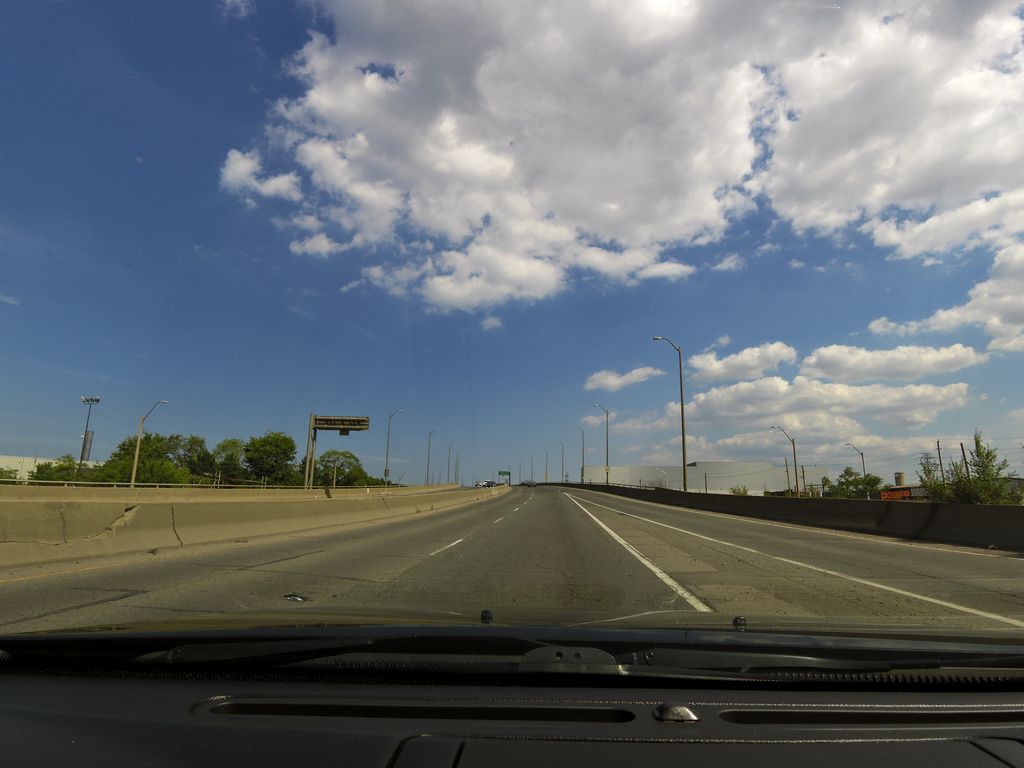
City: hamilton